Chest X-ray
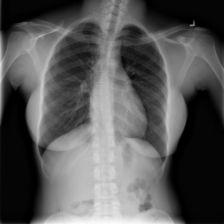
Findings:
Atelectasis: negative
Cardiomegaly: negative
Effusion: negative
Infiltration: negative
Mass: negative
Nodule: negative
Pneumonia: negative
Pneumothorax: negative
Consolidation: negative
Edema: negative
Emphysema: negative
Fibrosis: negative
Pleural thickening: negative
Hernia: negative